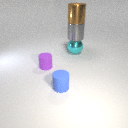
large gray metal cylinder above large cyan metal sphere